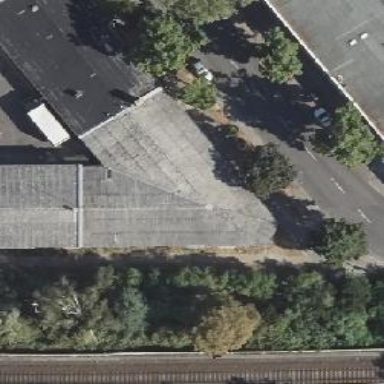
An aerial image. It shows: Commercial building with hipped roof shape.